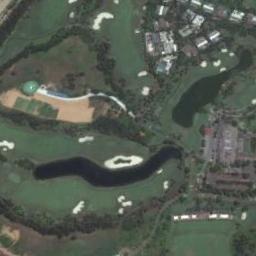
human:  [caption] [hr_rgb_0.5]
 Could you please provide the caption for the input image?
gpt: The golf course has two lakes, Some fairways, Barrier trees and sandpits and some houses arranged neatly are also in the golf course .

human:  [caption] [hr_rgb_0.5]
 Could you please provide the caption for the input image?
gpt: There are many bunkers and paths and a few lakes on the large green lawn on the golf course with many linear trees and many buildings .

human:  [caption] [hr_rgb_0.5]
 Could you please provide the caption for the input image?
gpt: There are five bunkers in this area, Two winding paths and a small river .

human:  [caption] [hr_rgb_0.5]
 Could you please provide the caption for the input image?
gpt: There are many buildings beside the golf course .

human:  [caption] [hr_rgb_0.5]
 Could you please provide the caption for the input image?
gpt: There are two lake s and some bunkers on the golf course beside many buildings .